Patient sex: M
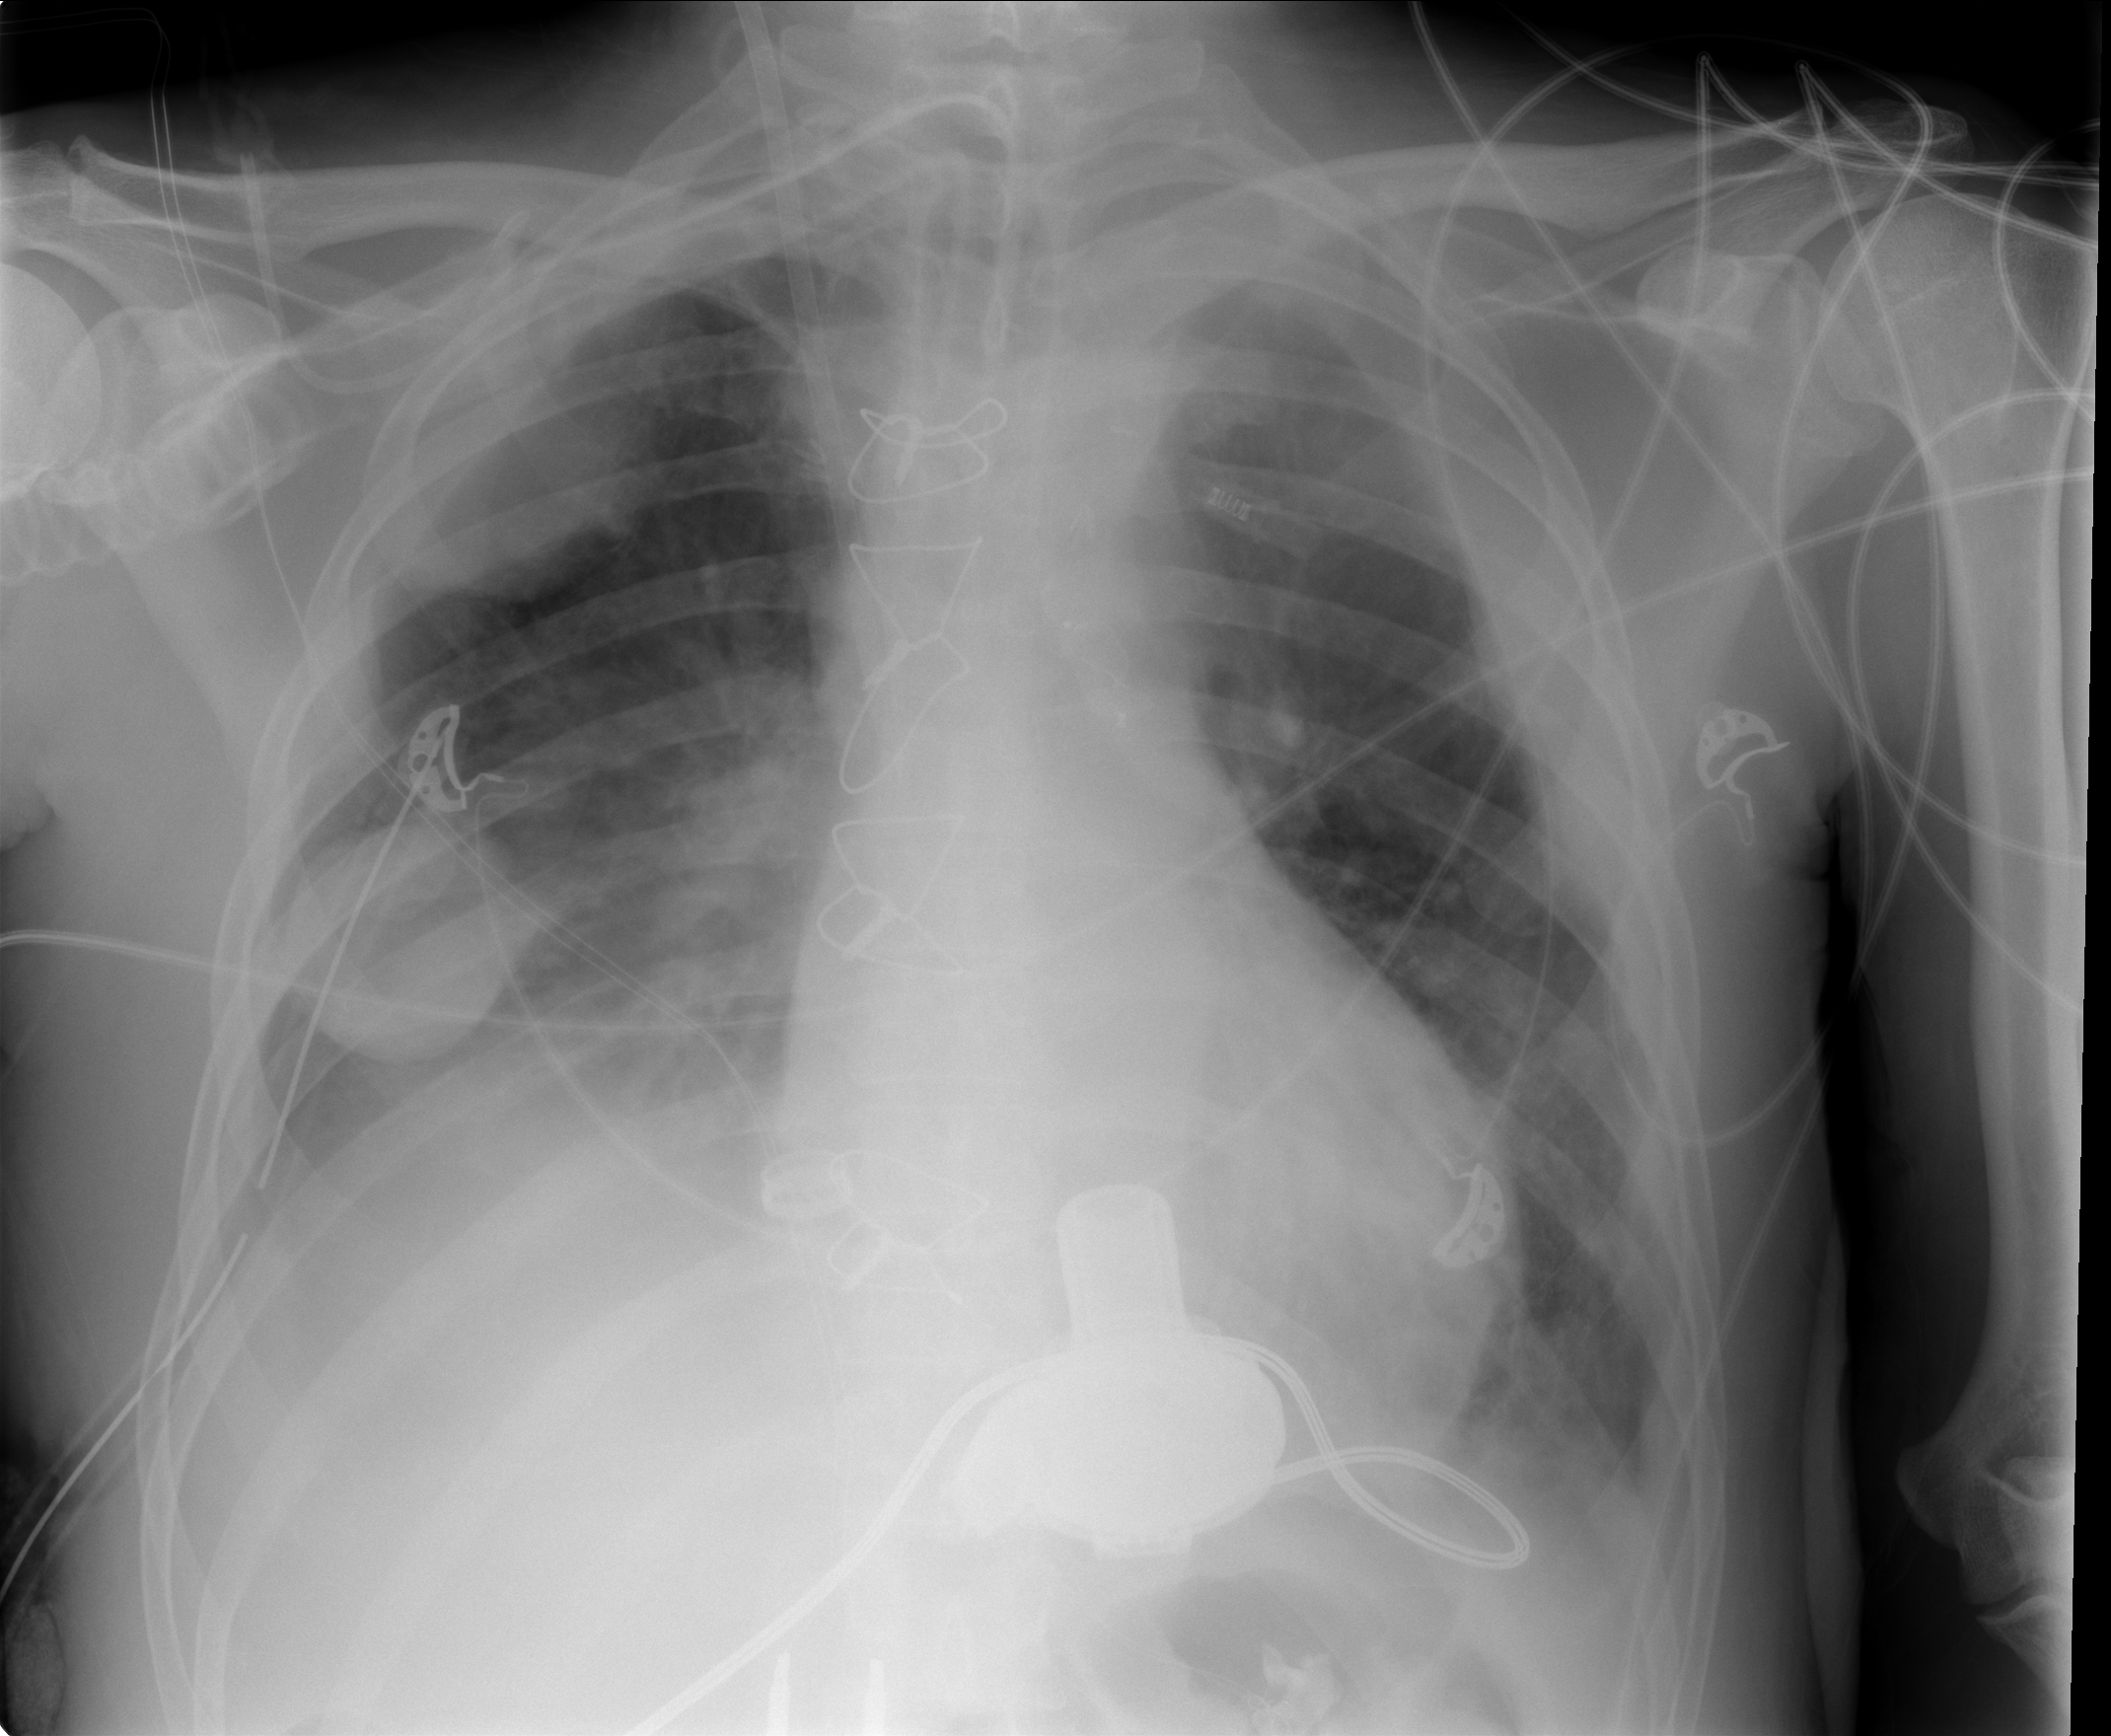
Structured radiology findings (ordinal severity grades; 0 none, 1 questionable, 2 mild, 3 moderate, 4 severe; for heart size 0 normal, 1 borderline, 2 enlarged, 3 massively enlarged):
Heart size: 0
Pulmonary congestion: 2
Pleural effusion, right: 3
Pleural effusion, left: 2
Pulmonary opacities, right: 2
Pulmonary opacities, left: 0
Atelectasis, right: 3
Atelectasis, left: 2